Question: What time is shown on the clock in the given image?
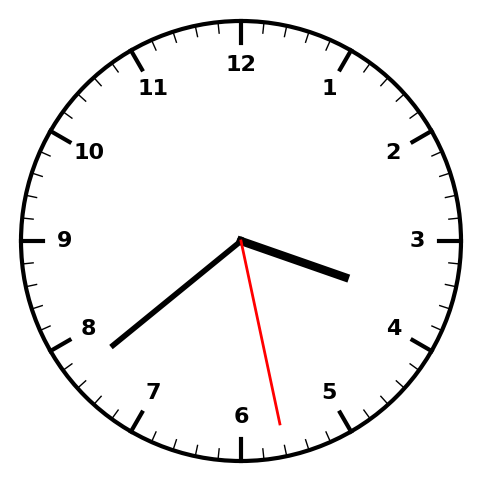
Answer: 03:38:28